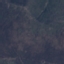
Label: HerbaceousVegetation